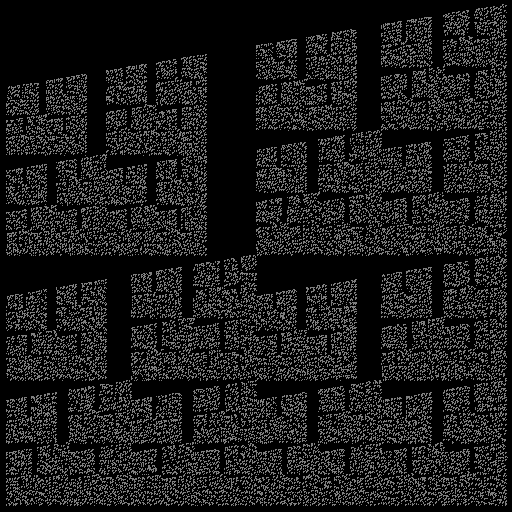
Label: castle